A scalogram of one vibration snapshot from a rotating bearing is shown, computed with a continuous wavelet transform. Determine the bearing's health state. Answer with exactly one of: normal, inner_race, outer_race, ball.
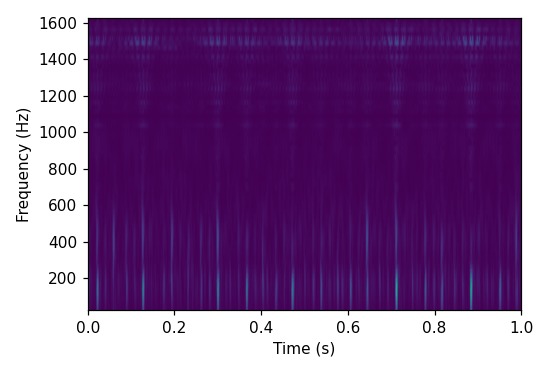
Answer: outer_race